Question: In Google Sheets, I want to filter view my results so only rows with an "x" in column D AND/OR column E are shown. If I filter to show the columns with an "x" in them, it will only show rows with an "x" in column D AND column E.
How do I make it do AND/OR? When I click the filter button in the column it just asks me to select which entries I want to show.

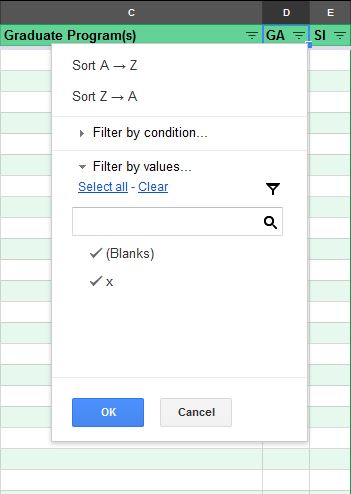
Answer: - - - - - - - '=OR(D:D="x",E:E="x")'-
Alternatively, you can create a new sheet and in A1 enter '=FILTER(Sheet1!A:E,(Sheet1!D:D="x")+(Sheet1!E:E="x"))'. Adjust the columns as needed.